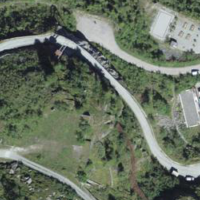
EUNIS habitat code: 31
Species observed at this site:
Cupido minimus
Leontopodium nivale
Anthus trivialis